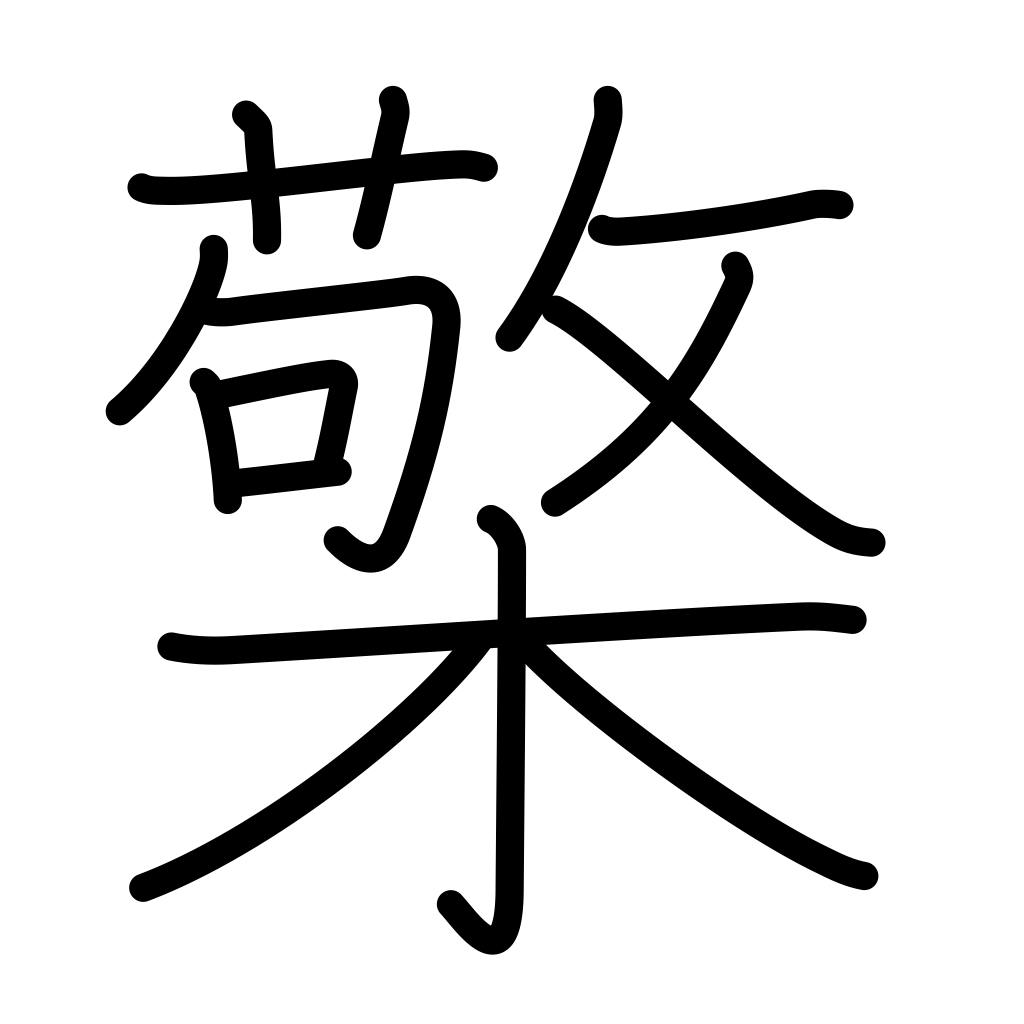
Meaning: straighten a bow, lamp stand